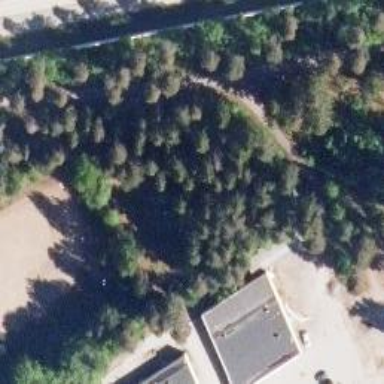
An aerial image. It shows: Path.